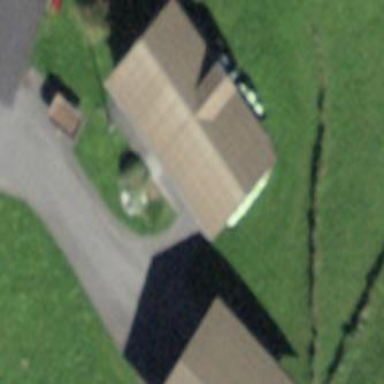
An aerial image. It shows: Rural barn.